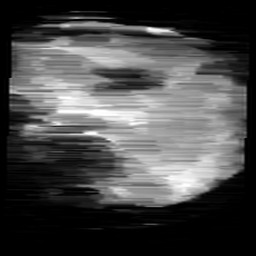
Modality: minIP
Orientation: sagittal
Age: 9
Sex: male
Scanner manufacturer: siemens
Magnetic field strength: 3 T
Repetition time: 0.027 s
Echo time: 0.02 s